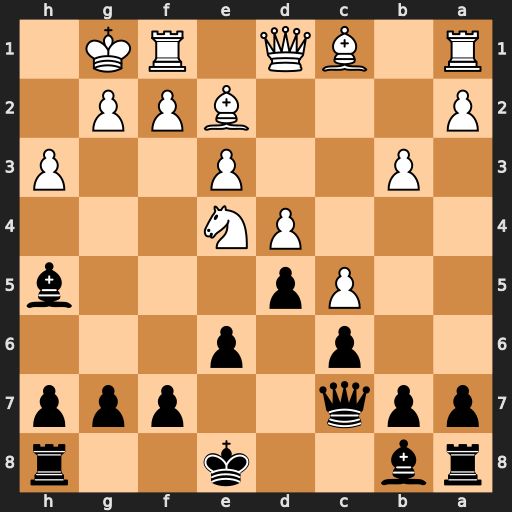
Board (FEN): rb2k2r/ppq2ppp/2p1p3/2Pp3b/3PN3/1P2P2P/P3BPP1/R1BQ1RK1
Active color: b
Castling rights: kq
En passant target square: -
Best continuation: Qh2#